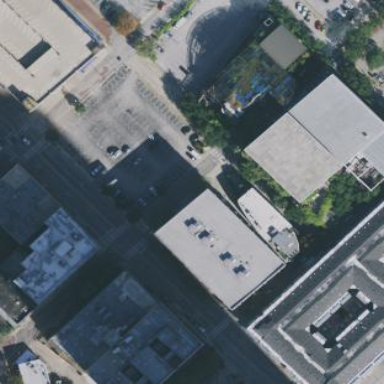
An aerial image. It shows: Commercial building.